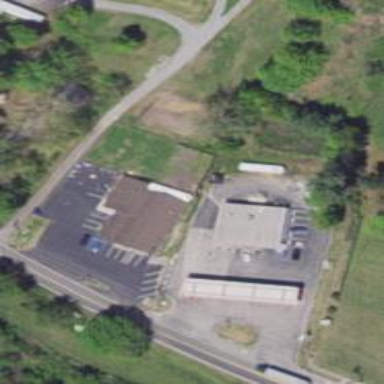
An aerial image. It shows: Convenience shop.